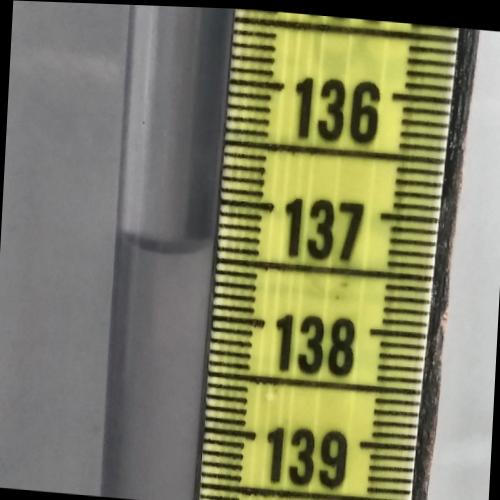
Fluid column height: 137.4 cm